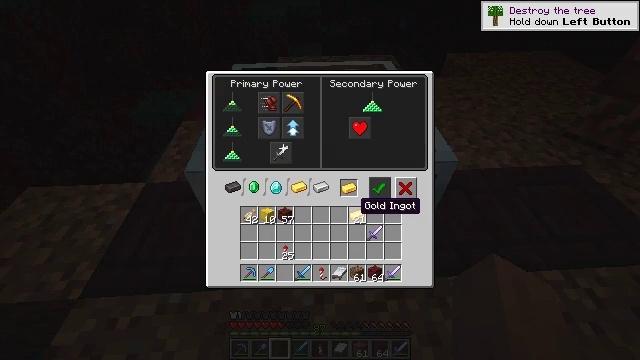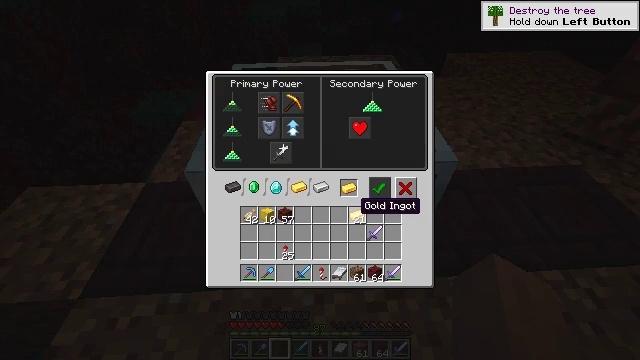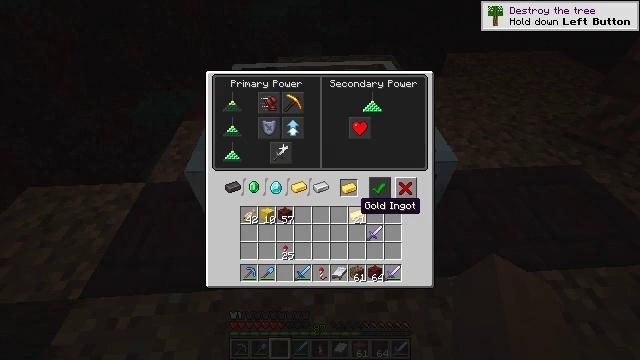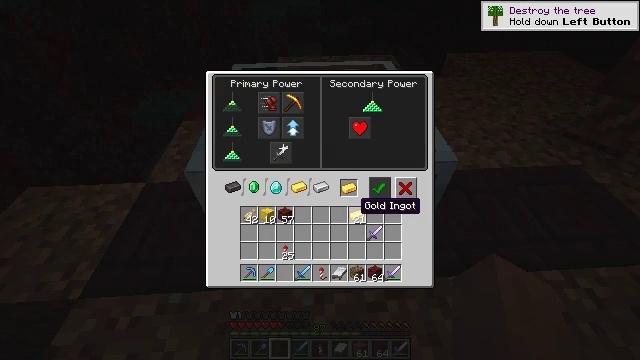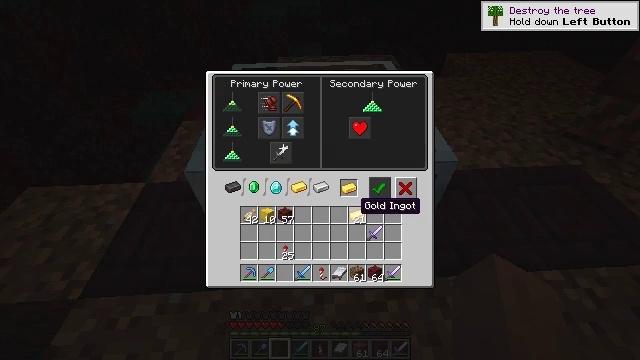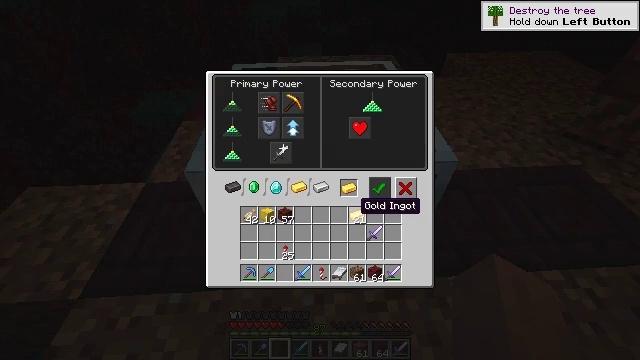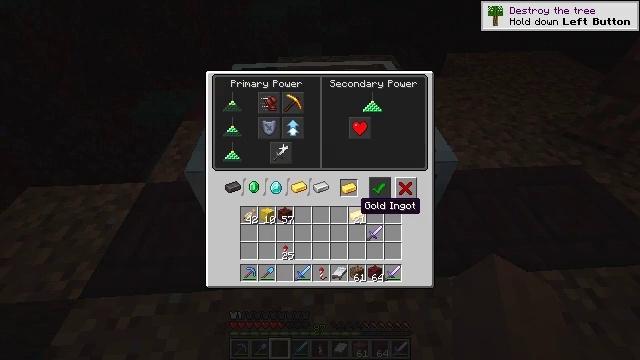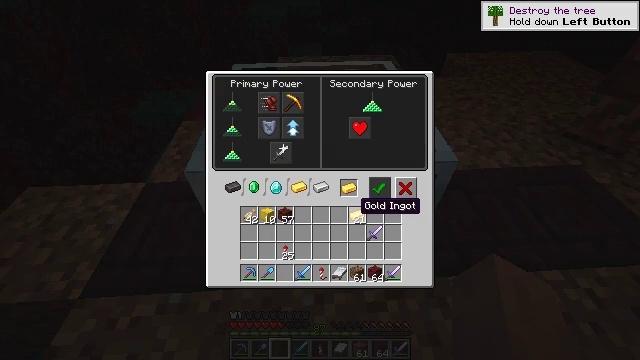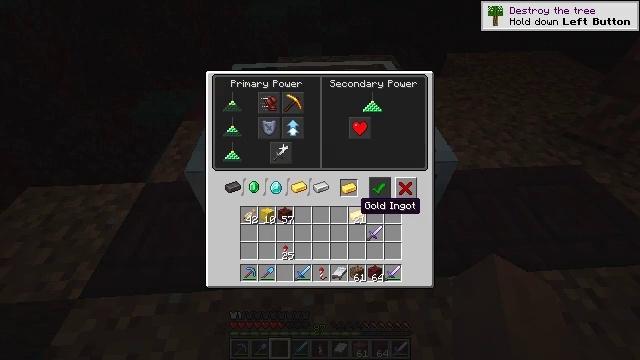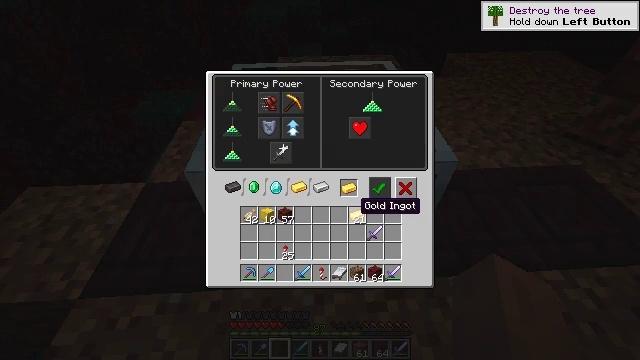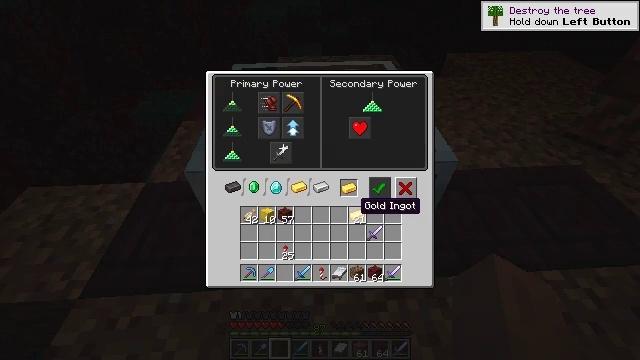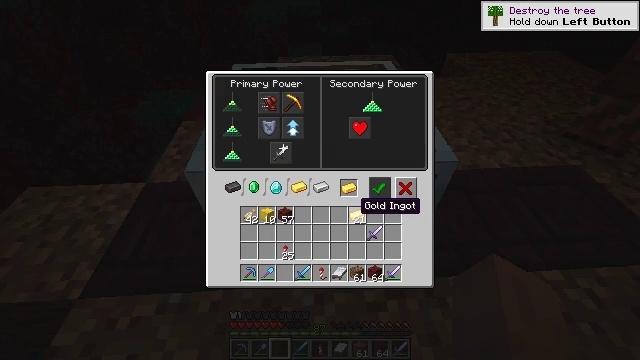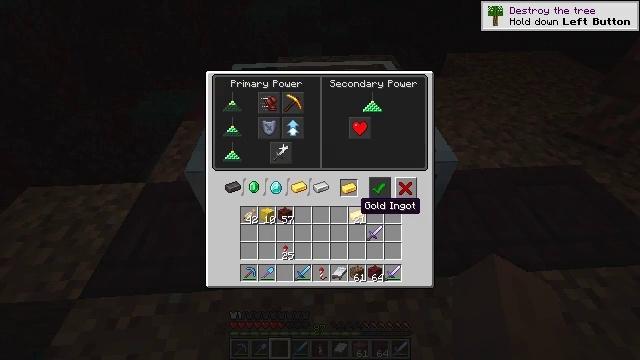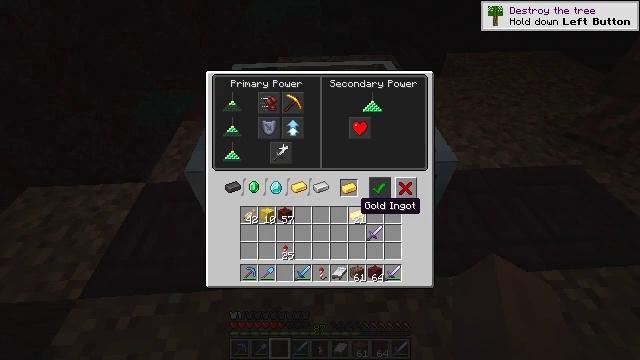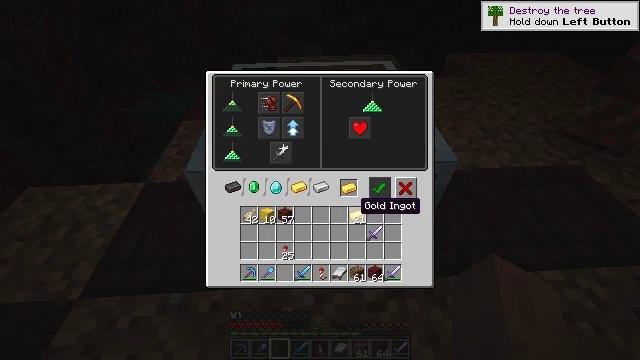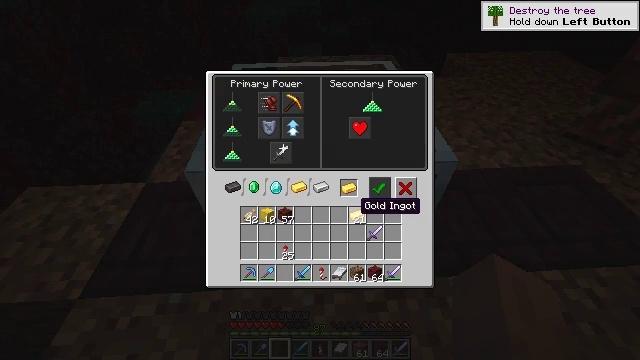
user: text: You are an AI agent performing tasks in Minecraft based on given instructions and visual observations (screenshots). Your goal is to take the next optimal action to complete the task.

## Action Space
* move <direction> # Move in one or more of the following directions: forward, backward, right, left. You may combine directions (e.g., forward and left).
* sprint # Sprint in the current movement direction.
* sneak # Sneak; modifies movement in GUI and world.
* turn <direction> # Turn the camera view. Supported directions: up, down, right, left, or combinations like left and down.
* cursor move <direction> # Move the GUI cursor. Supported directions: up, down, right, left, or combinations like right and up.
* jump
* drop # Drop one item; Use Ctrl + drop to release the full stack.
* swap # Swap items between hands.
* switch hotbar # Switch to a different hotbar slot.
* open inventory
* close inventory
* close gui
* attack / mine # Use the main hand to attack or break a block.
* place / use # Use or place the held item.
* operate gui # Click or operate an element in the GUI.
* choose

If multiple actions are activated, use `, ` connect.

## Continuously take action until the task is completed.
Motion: motion action
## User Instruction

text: Retrieve the beacon by mining.
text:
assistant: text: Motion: no_op
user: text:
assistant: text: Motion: no_op
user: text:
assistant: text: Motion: no_op
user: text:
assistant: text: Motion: no_op
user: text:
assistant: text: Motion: no_op
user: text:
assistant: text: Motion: no_op
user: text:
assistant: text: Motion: no_op
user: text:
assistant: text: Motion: no_op
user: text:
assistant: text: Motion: no_op
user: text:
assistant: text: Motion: no_op
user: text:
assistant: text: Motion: no_op
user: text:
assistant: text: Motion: no_op
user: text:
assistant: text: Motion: no_op
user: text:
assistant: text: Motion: no_op
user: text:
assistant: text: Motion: no_op
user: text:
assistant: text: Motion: no_op
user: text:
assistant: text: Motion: no_op
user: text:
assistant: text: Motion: no_op
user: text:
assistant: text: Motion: no_op
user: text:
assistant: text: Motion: no_op
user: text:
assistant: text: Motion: no_op
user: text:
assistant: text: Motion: no_op
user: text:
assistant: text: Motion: no_op
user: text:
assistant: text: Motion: no_op
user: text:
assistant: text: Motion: no_op
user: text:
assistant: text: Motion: no_op
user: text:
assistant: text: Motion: no_op
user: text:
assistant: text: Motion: no_op
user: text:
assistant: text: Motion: no_op
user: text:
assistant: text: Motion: no_op